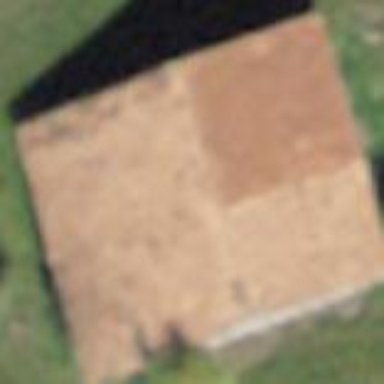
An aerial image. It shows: Barn.